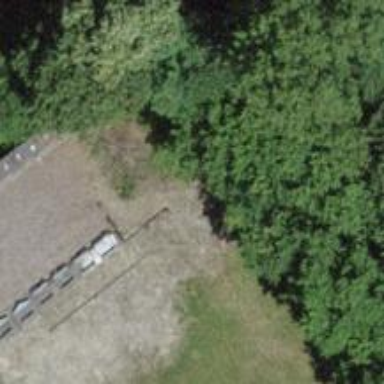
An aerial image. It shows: Retaining wall.